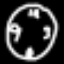
Label: clock